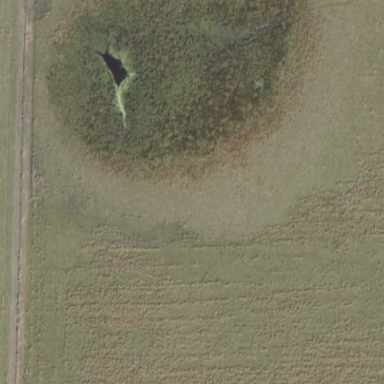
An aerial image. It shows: Marshy wetland area.